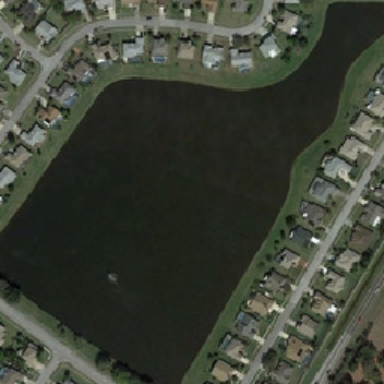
Irregular pond of dark water is surrounded by a column of villas .